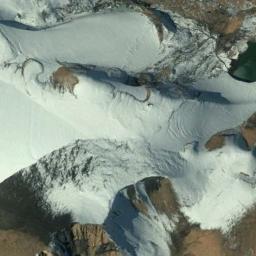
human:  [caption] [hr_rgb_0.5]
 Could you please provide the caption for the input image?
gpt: White snow and brown bare ground intersect on the snow mountain .

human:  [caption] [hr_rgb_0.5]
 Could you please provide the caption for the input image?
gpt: The ground on the snowberg is uneven .

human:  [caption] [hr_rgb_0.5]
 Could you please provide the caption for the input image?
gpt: The snowberg is covered with snow and ice and the color of the mountain is brown .

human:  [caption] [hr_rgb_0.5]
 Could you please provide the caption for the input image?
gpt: The snow berg is consist of bare land and white snow .

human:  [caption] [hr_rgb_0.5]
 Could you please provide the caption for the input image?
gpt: There are much snow and some bare land on the snowberg .